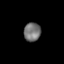
Tissue: skin
Cell type: Epithelial cells
Senescence score: 0.7106
Nuclear area (px): 311
Mean DAPI intensity: 114.277